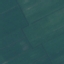
Land use / land cover class: Pasture